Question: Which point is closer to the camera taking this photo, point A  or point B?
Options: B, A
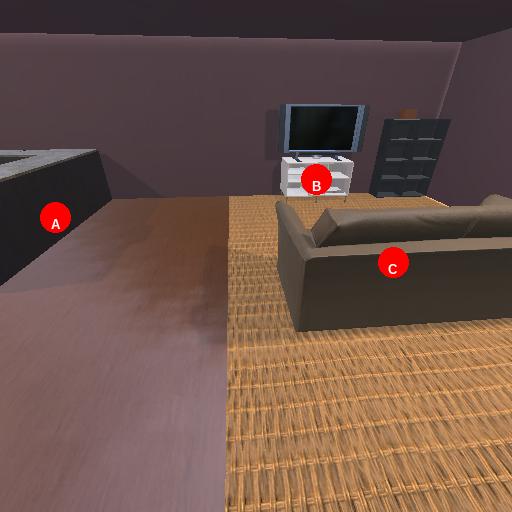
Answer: B